Field crop: maize
Growth stage: 2
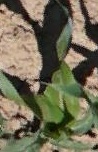
Species: maize